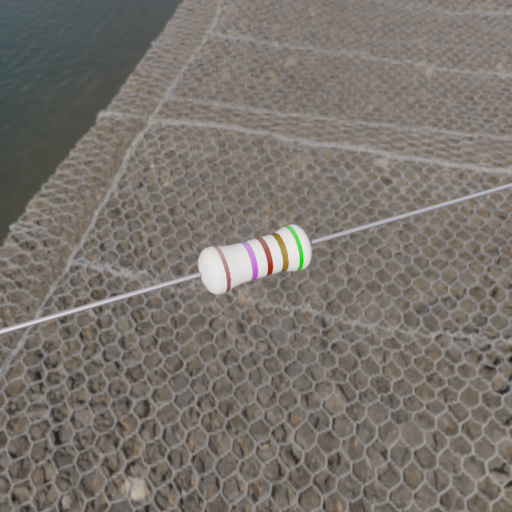
Resistor colour bands (in order): brown, violet, brown, brown, green